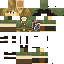
A male human skin with medium skin, wearing blonde long hair dressed in a blue hoodie and brown pants, featuring a closed mouth.